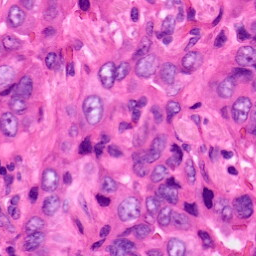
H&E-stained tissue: Lung